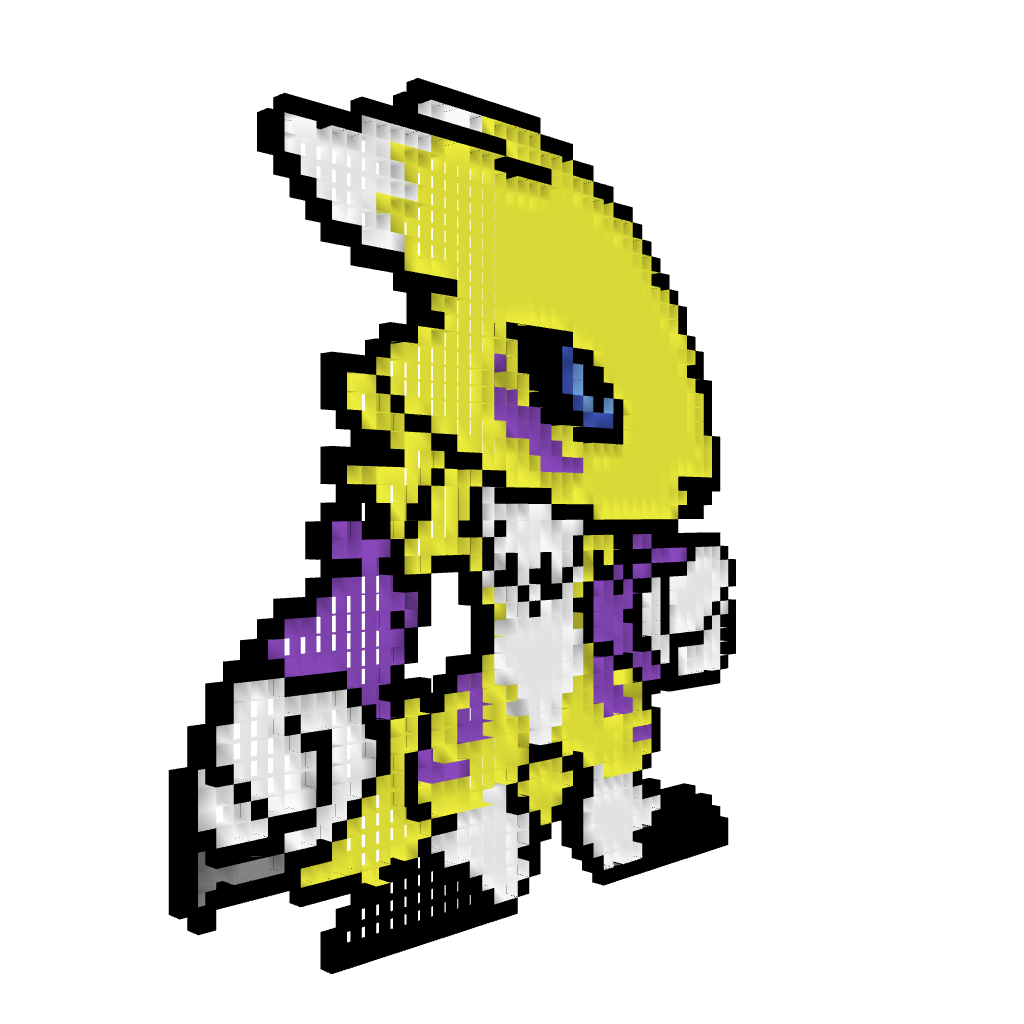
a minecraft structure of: Renamon bad low quality